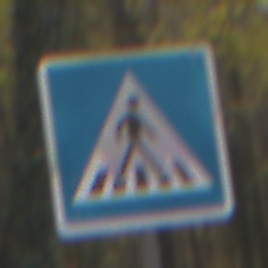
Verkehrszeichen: FussgaengerueberwegLinks
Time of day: MorningAfternoon
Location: Outdoor (Nature)
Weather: Overcast
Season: Autumn
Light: Natural